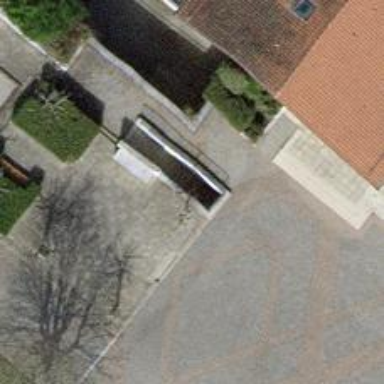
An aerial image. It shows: Set of steps on the road.